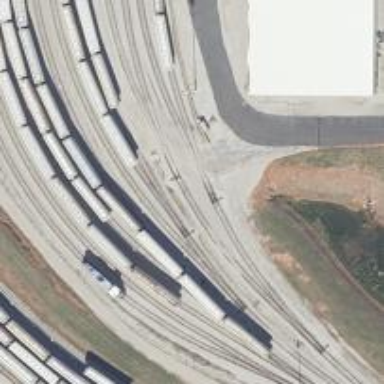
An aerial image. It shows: Railway spur service.